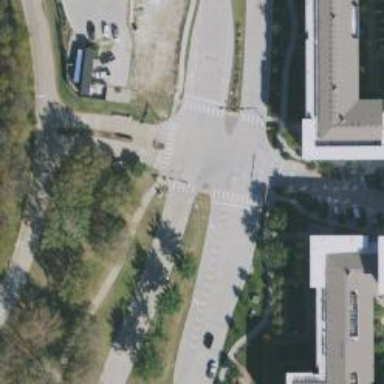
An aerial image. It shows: Marked footway crossing with pedestrian island.